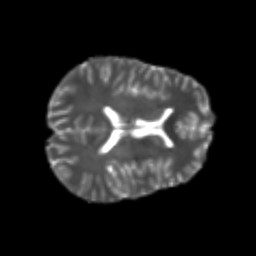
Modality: T2w
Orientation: axial
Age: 22
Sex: male
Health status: healthy
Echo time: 0.074 s